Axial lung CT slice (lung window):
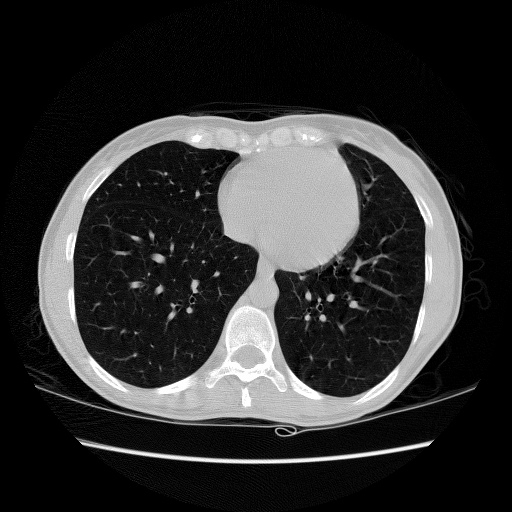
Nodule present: no